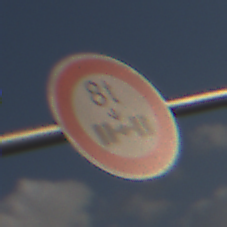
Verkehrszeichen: TatsaechlicheAchslast
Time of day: MorningAfternoon
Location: Outdoor (Nature)
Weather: PartlyCloudy
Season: NotSpecified
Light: Natural